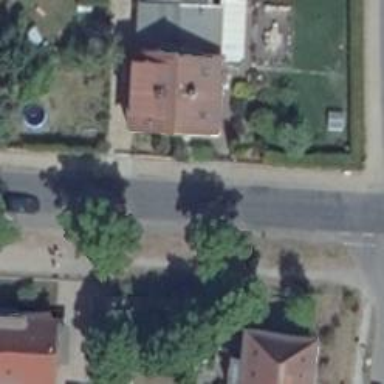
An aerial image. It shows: Tree-lined avenue.